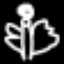
Label: angel